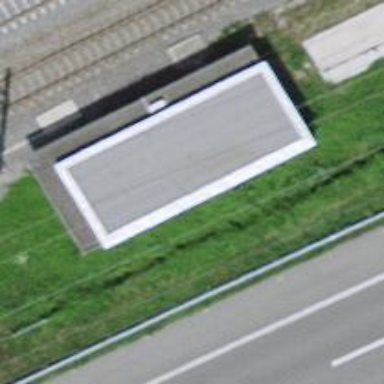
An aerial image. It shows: Railway service station.